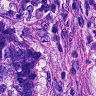
Metastatic tissue present: yes